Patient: sex F, age 74
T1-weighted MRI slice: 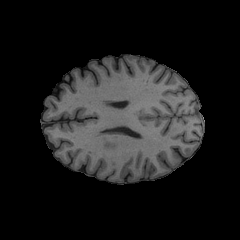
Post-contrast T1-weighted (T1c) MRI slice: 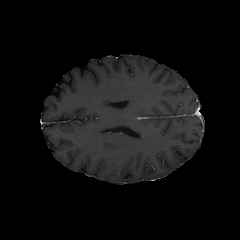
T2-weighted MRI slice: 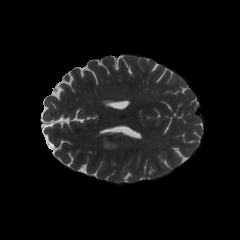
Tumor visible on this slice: yes
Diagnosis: Glioblastoma, IDH-wildtype
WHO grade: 4